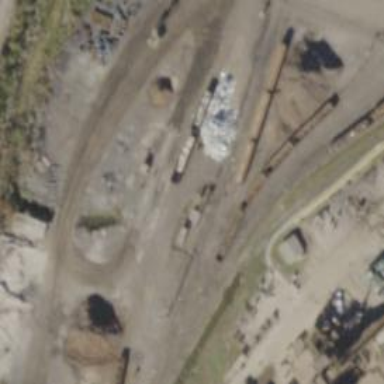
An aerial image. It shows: Railway spur service.